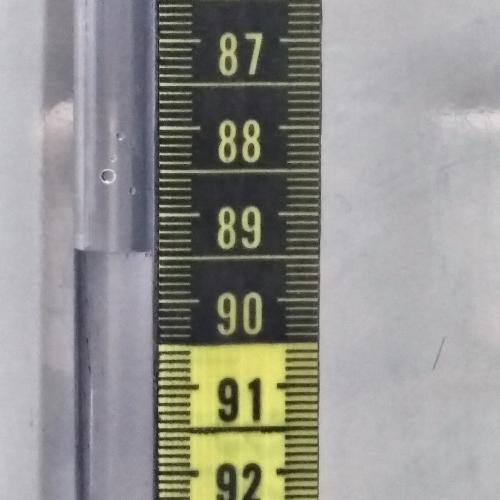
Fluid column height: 89.4 cm